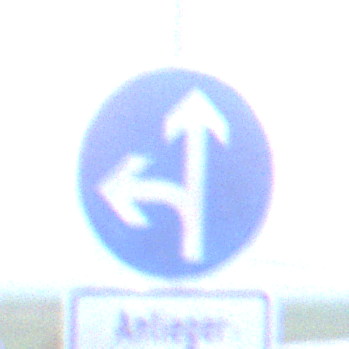
Verkehrszeichen: VorgeschriebeneFahrtrichtungGeradeausOderLinks
Zusatzzeichen unten: PersonengruppenFrei2
Umgebung: Outdoor, Nature
Tageszeit: SunriseSunset
Wetter: Clear
Licht: Natural
Jahreszeit: NotSpecified
Kontrast: LowContrast